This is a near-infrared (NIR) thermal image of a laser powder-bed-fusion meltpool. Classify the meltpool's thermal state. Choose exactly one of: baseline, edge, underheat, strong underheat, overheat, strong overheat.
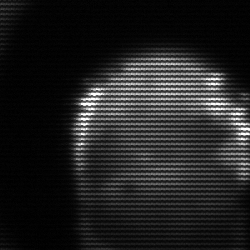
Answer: edge